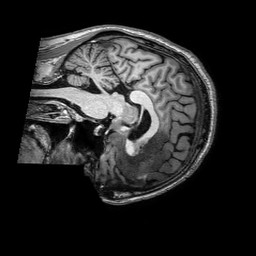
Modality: T1w
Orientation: sagittal
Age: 44
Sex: male
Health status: ill
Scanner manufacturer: philips
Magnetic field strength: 3 T
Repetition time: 0.006742 s
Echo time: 0.003028 s